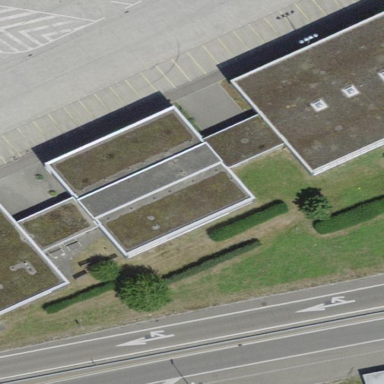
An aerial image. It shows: Office building.